Question: I want the macro to look for same value as in 'B2'. And then copy the value from range 'D2:G2' to the found range. In this example 'D9:G9'.
Thank you in advance :D.
I tried:
'''
Sub Button1_Click()
Dim myRng1, myRng2 As Range, cell As Range
Set myRng1 = Range("A4:A1000")
Set myRng2 = Range("D2:G2")
myRng2.Select
Selection.Copy
For Each cell In myRng1
If Range("A2") = Range("A" & cell.Row) Then Range("D" & cell.Row).Select
ActiveSheet.Paste
Next cell
End Sub
'''

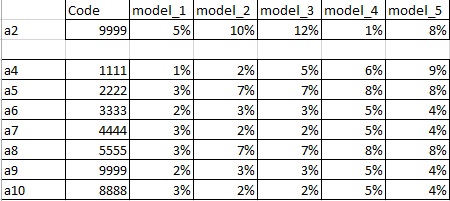
Answer: '''
Sub Find()
Dim Findcode As String
Dim Rng As Range
Range("A2:F2").Select
Selection.Copy
Findcode = Sheets("Sheet1").Range("a2").Value
If Trim(Findcode) <> "" Then
With Sheets("Sheet1").Range("A4:A60000")
Set Rng = .Find(What:=Findcode, _
After:=.Cells(.Cells.Count), _
LookIn:=xlValues, _
LookAt:=xlWhole, _
SearchOrder:=xlByRows, _
SearchDirection:=xlNext, _
MatchCase:=False)
If Not Rng Is Nothing Then
Application.Goto Rng, True
ActiveSheet.Paste
Else
MsgBox "Nothing found"
End If
End With
End If
End Sub
'''